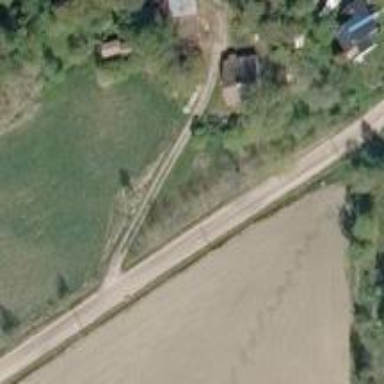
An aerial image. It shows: Driveway leading to service road.